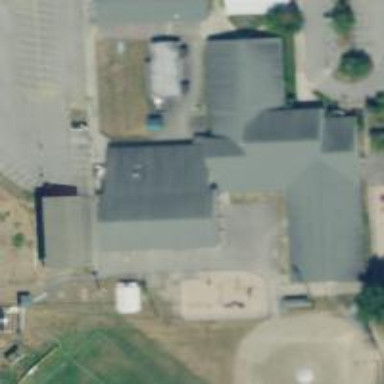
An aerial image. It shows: School.